Question: Okay, so I'm creating a new database, and I've written several queries that I now wish to link a form. A partial view of the form will be attached
What I want this form to do is when the user selects the manufacturer the model box will be a drop down with only models linked to that manufacturer
IE: If the user selects Dell they will get a list of only Dell products that I've added to the model table in the database. If they select apple, they'll only get apple models, and so on.
I have the queries written to separate the data already, I'm just lost at the syntax needed on the source control for the forms.
I've looked around Stack Overflow and found nothing, and I checked the msdn to see if I could find any clues, so far I've not been able to figure this out, so now I'm asking for help.
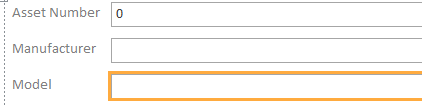
Answer: The setup you need is what is called as <URL> - Filtering the records in one combo box based on the value selected in another.
With this, you will be editing the rowsource of the next combobox that follow, so it will be more like a filtered list, that gives you more flexibility to choose and filter. Hope this helps :)